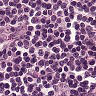
Metastatic tissue present: no